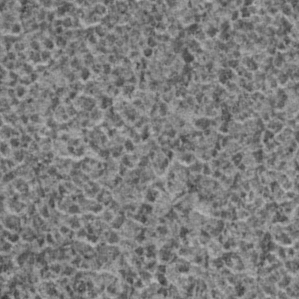
Label: frost